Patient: sex M, age 58
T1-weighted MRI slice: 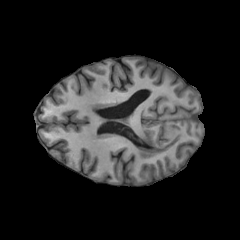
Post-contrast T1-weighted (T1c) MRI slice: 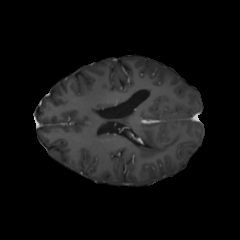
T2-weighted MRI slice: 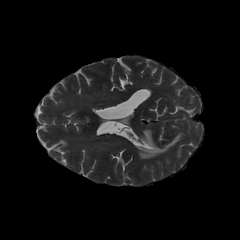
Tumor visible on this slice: yes
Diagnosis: Glioblastoma, IDH-wildtype
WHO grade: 4